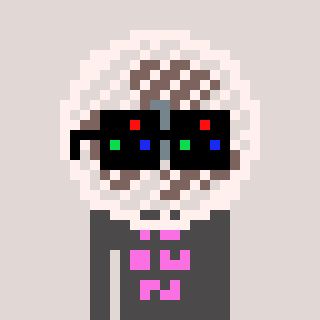
a pixel art character with square black sunglasses, a fan-shaped head and a grayscale-colored body on a warm background